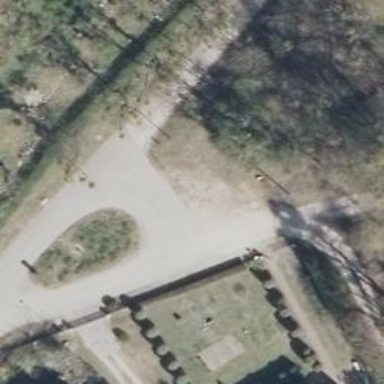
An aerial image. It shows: Driveway.